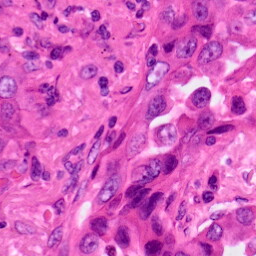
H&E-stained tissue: Lung